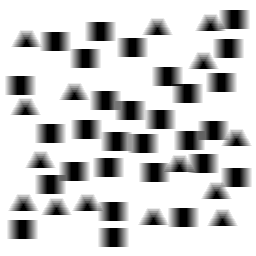
Squares: 29
Triangles: 15
Stars: 0
Total shapes: 44